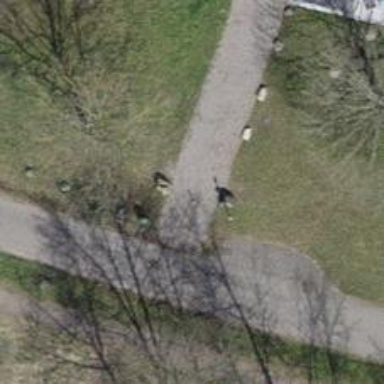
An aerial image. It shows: Bollard barrier.